九年级 · 度量几何学
如图, 正六边形螺帽的扳手开口 $a$ 的值为 2 , 则 $E F=(\quad$ )

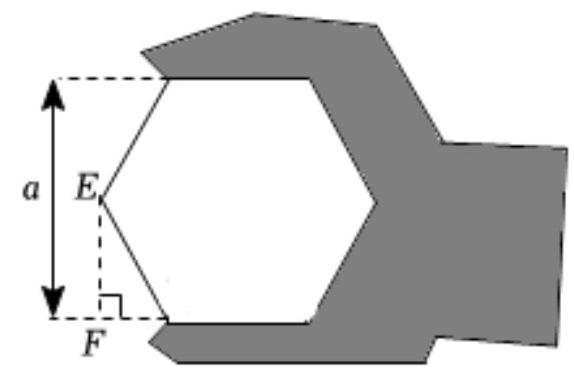
A. $\sqrt{3}$

B. $\sqrt{2}$

C. 1

D. 1.414

答案: C
解析: 解: 如图, 连接 $A B$, 过 $E$ 作 $E M \perp A B$ 于点 $M$,则 $E F=B M$,

由题意得: $A B=a=2$,

$\because A E=B E, E M \perp A B$,

$\therefore B M=A M=\frac{1}{2} A B=1$,

$\therefore E F=B M=1$,

故选: $C$.

连接 $A B$, 过 $E$ 作 $E M \perp A B$ 于点 $M$, 则 $E F=B M$, 由等腰三角形的性质得 $B M=A M=\frac{1}{2} A B=1$, 即可得出结论.

本题考查了正六边形的性质、等腰三角形的性质等知识, 熟练掌握正六边形的性质和等腰三角形的性质是解题的关键.